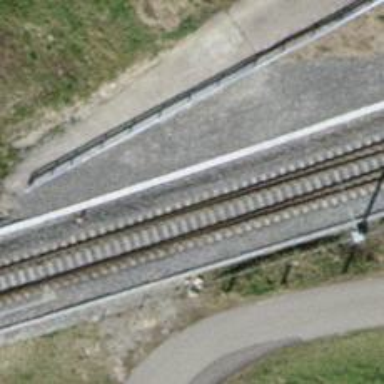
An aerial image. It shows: Railway switch.